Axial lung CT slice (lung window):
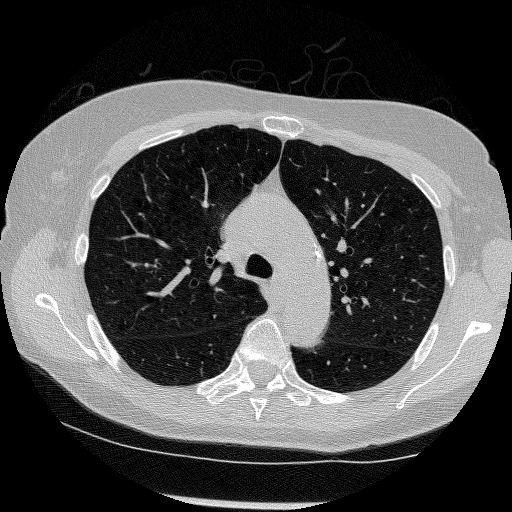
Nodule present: no